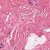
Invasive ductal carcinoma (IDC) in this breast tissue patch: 0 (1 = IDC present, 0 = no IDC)